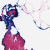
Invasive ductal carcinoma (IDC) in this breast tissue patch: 0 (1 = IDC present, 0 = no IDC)